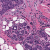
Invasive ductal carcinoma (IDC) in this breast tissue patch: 1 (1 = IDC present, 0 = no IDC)